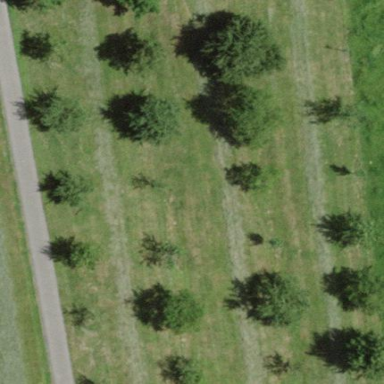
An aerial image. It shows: Orchard.